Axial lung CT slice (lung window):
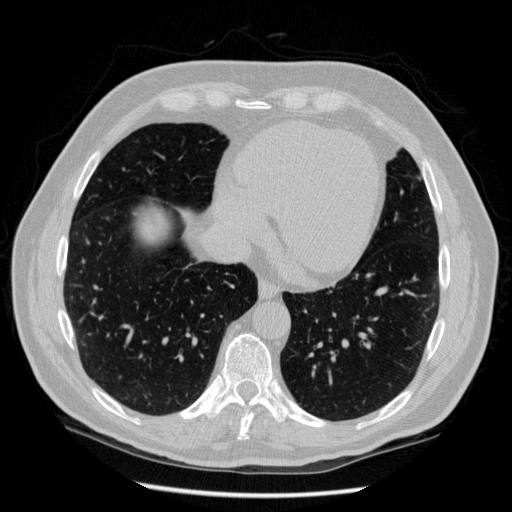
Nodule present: no